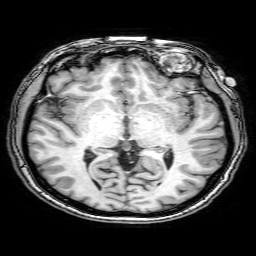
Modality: T1w
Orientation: coronal
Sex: female
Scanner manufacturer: philips
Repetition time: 0.00808 s
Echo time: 0.00369 s